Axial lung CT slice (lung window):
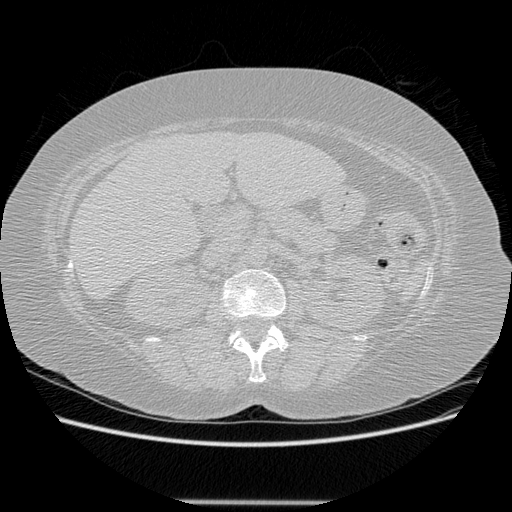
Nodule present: no